Field crop: maize
Growth stage: 2
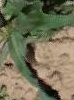
Species: maize